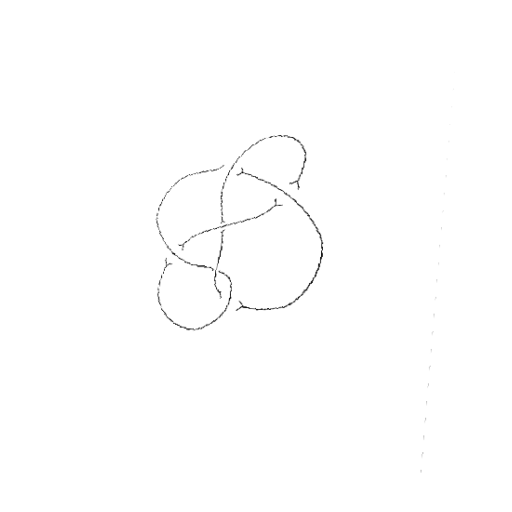
Crossing number: 6